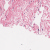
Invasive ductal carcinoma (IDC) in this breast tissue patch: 0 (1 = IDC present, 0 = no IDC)